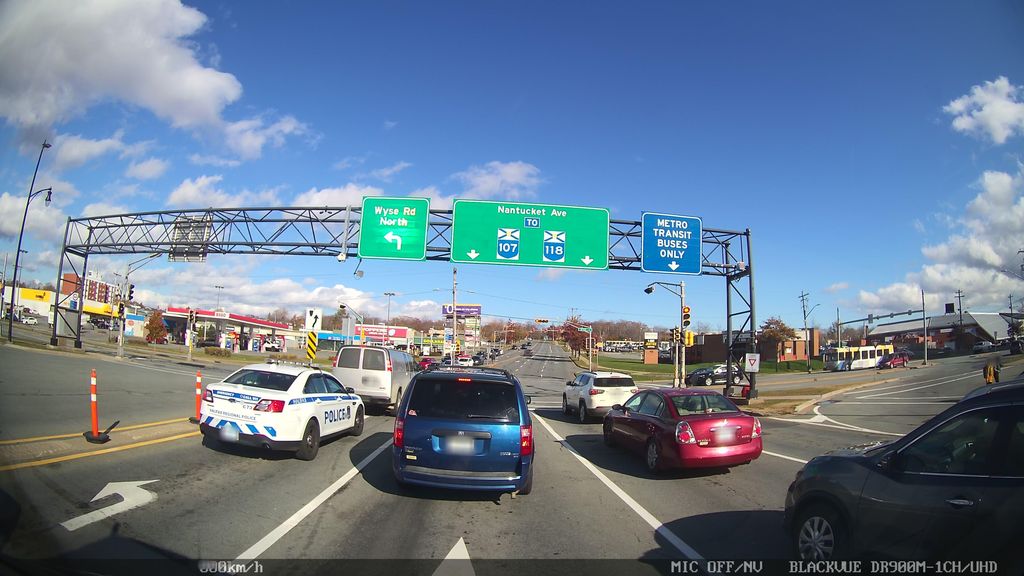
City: halifax